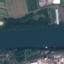
Label: River